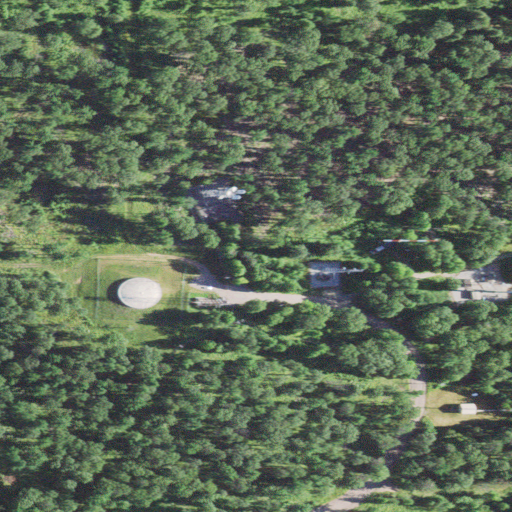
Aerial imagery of mountain in Michigan named Millie Hill containing deciduous forest, mixed forest, open development, grassland, medium intensity development, and low intensity development